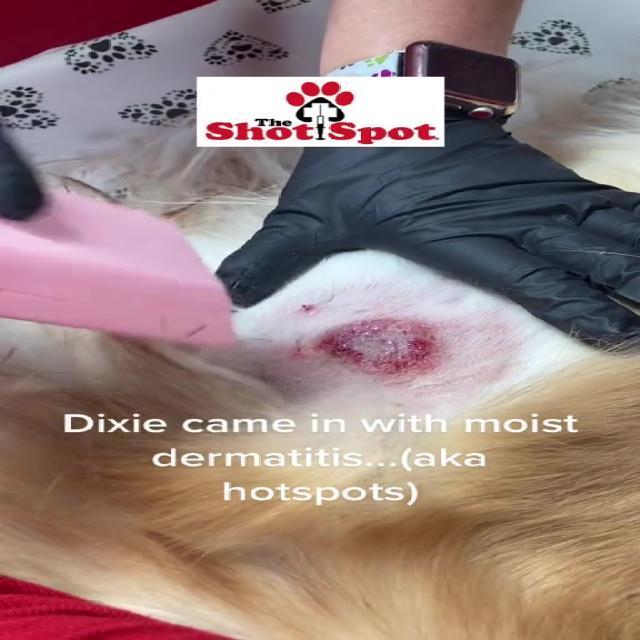
Canine dermatitis — inflammation of the skin presenting with erythema, pruritus, papules, and excoriation. May be allergic, contact, or atopic in origin.